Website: crate-barrel
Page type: billing-address
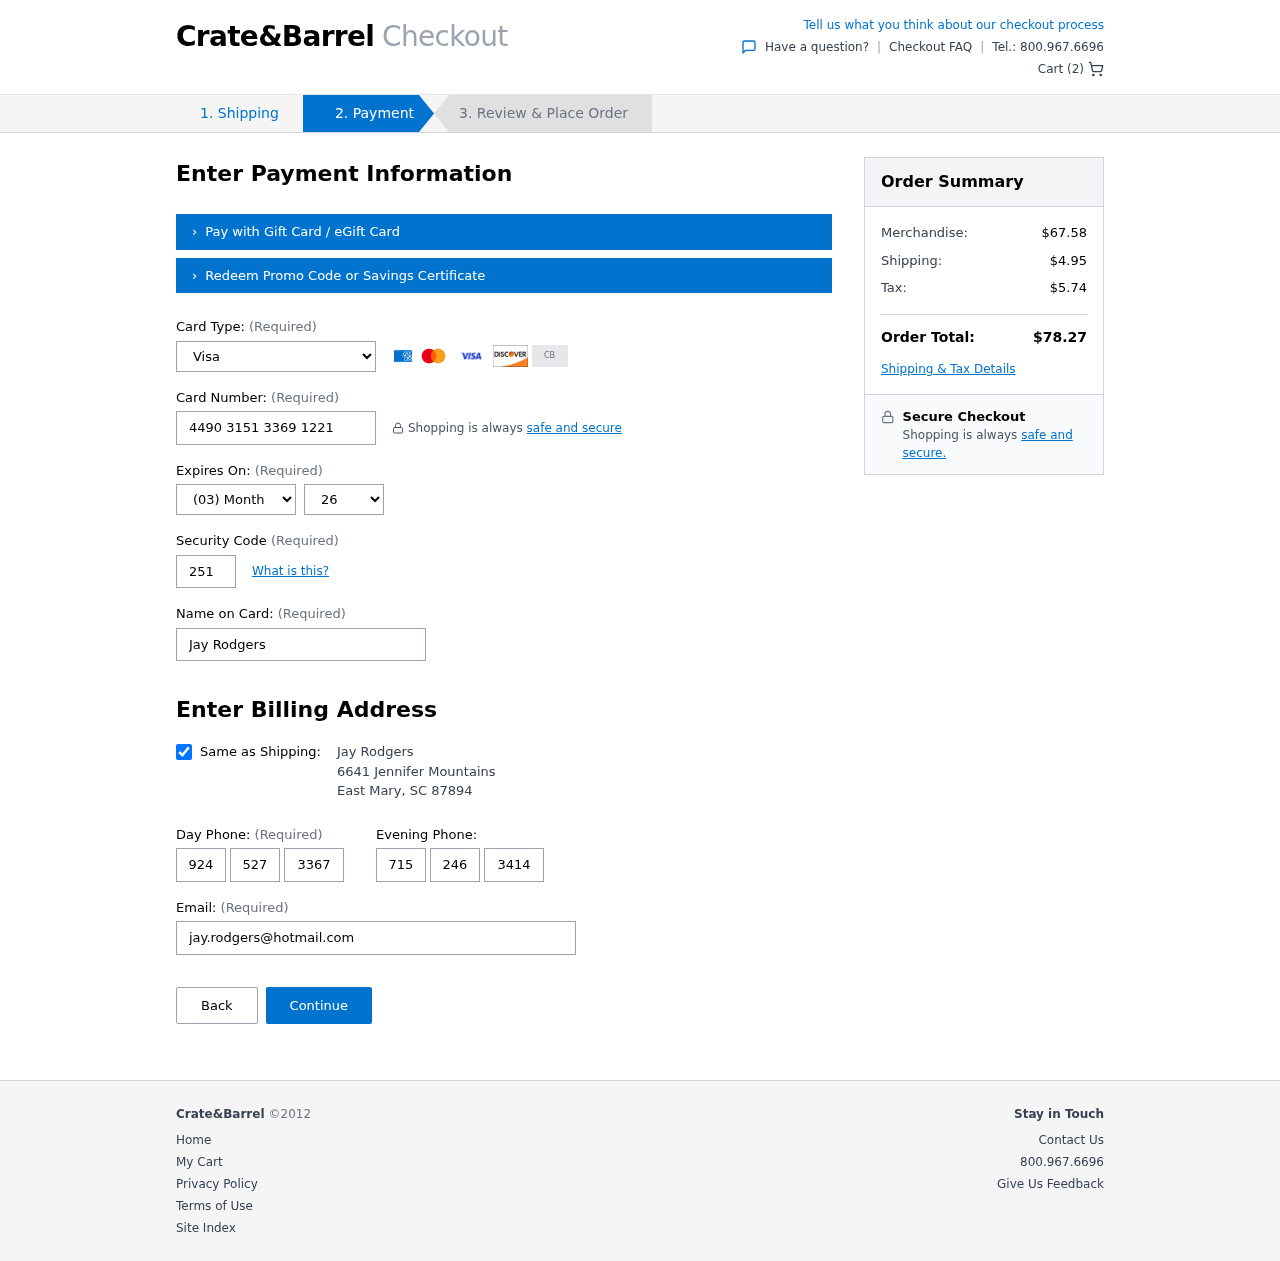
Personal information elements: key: PII_CARD_CVV
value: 251
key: PII_CARD_EXPIRY_MONTH
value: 03
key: PII_CARD_EXPIRY_YEAR
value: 26
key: PII_CARD_NUMBER
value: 4490 3151 3369 1221
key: PII_CARD_TYPE
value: Visa
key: PII_CITY
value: East Mary
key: PII_EMAIL
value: jay.rodgers@hotmail.com
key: PII_FULLNAME
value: Jay Rodgers
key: PII_PHONE_ALT_AREA
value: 715
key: PII_PHONE_ALT_PREFIX
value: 246
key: PII_PHONE_ALT_SUFFIX
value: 3414
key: PII_PHONE_AREA
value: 924
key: PII_PHONE_PREFIX
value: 527
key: PII_PHONE_SUFFIX
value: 3367
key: PII_POSTCODE
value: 87894
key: PII_STATE_ABBR
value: SC
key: PII_STREET
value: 6641 Jennifer Mountains
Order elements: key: ORDER_NUM_ITEMS
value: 2
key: ORDER_SUBTOTAL
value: $67.58
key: ORDER_SHIPPING_COST
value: $4.95
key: ORDER_TAX
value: $5.74
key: ORDER_TOTAL
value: $78.27